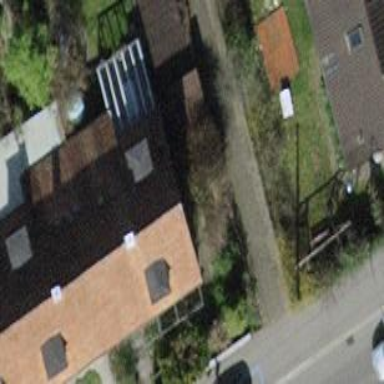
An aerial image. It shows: Building with tile roof.